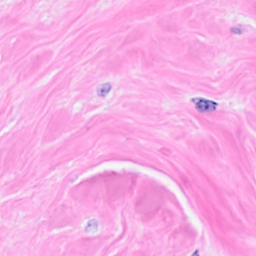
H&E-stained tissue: Breast